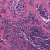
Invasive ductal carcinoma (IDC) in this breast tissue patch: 0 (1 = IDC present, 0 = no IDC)